Aerial crown-view tile of a tropical tree (Barro Colorado Island, Panama), acquired 20240918:
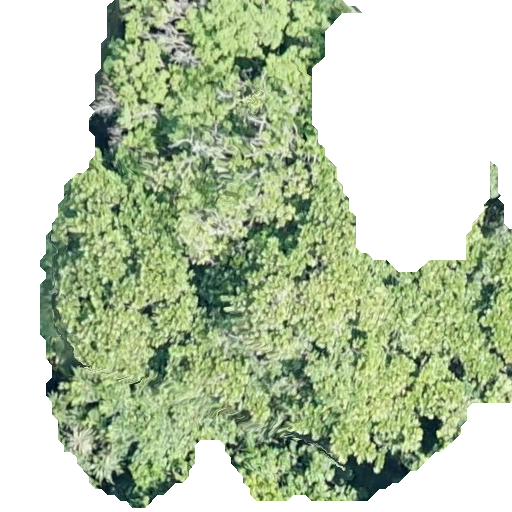
Species: Anacardium excelsum
GBIF accepted scientific name: Anacardium excelsum
Crown area: 281.236 m²